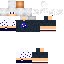
A female human skin with dark skin, wearing blonde bald dressed in a blue hoodie and black pants, featuring a closed mouth.